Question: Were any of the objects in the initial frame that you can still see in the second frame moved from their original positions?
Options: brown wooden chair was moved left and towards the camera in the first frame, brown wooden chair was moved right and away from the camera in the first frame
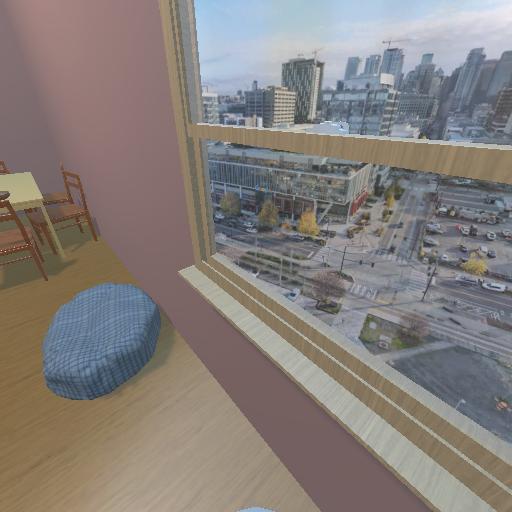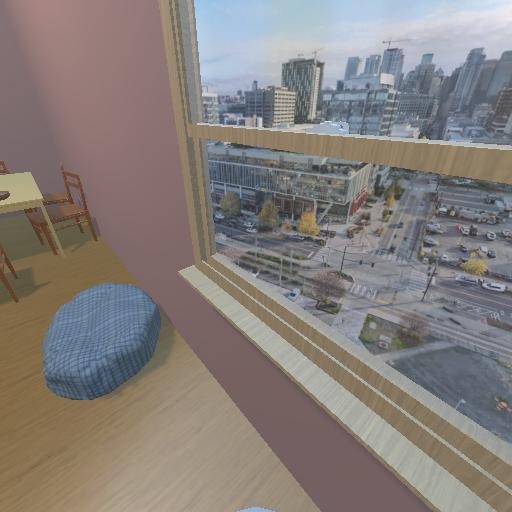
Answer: brown wooden chair was moved left and towards the camera in the first frame